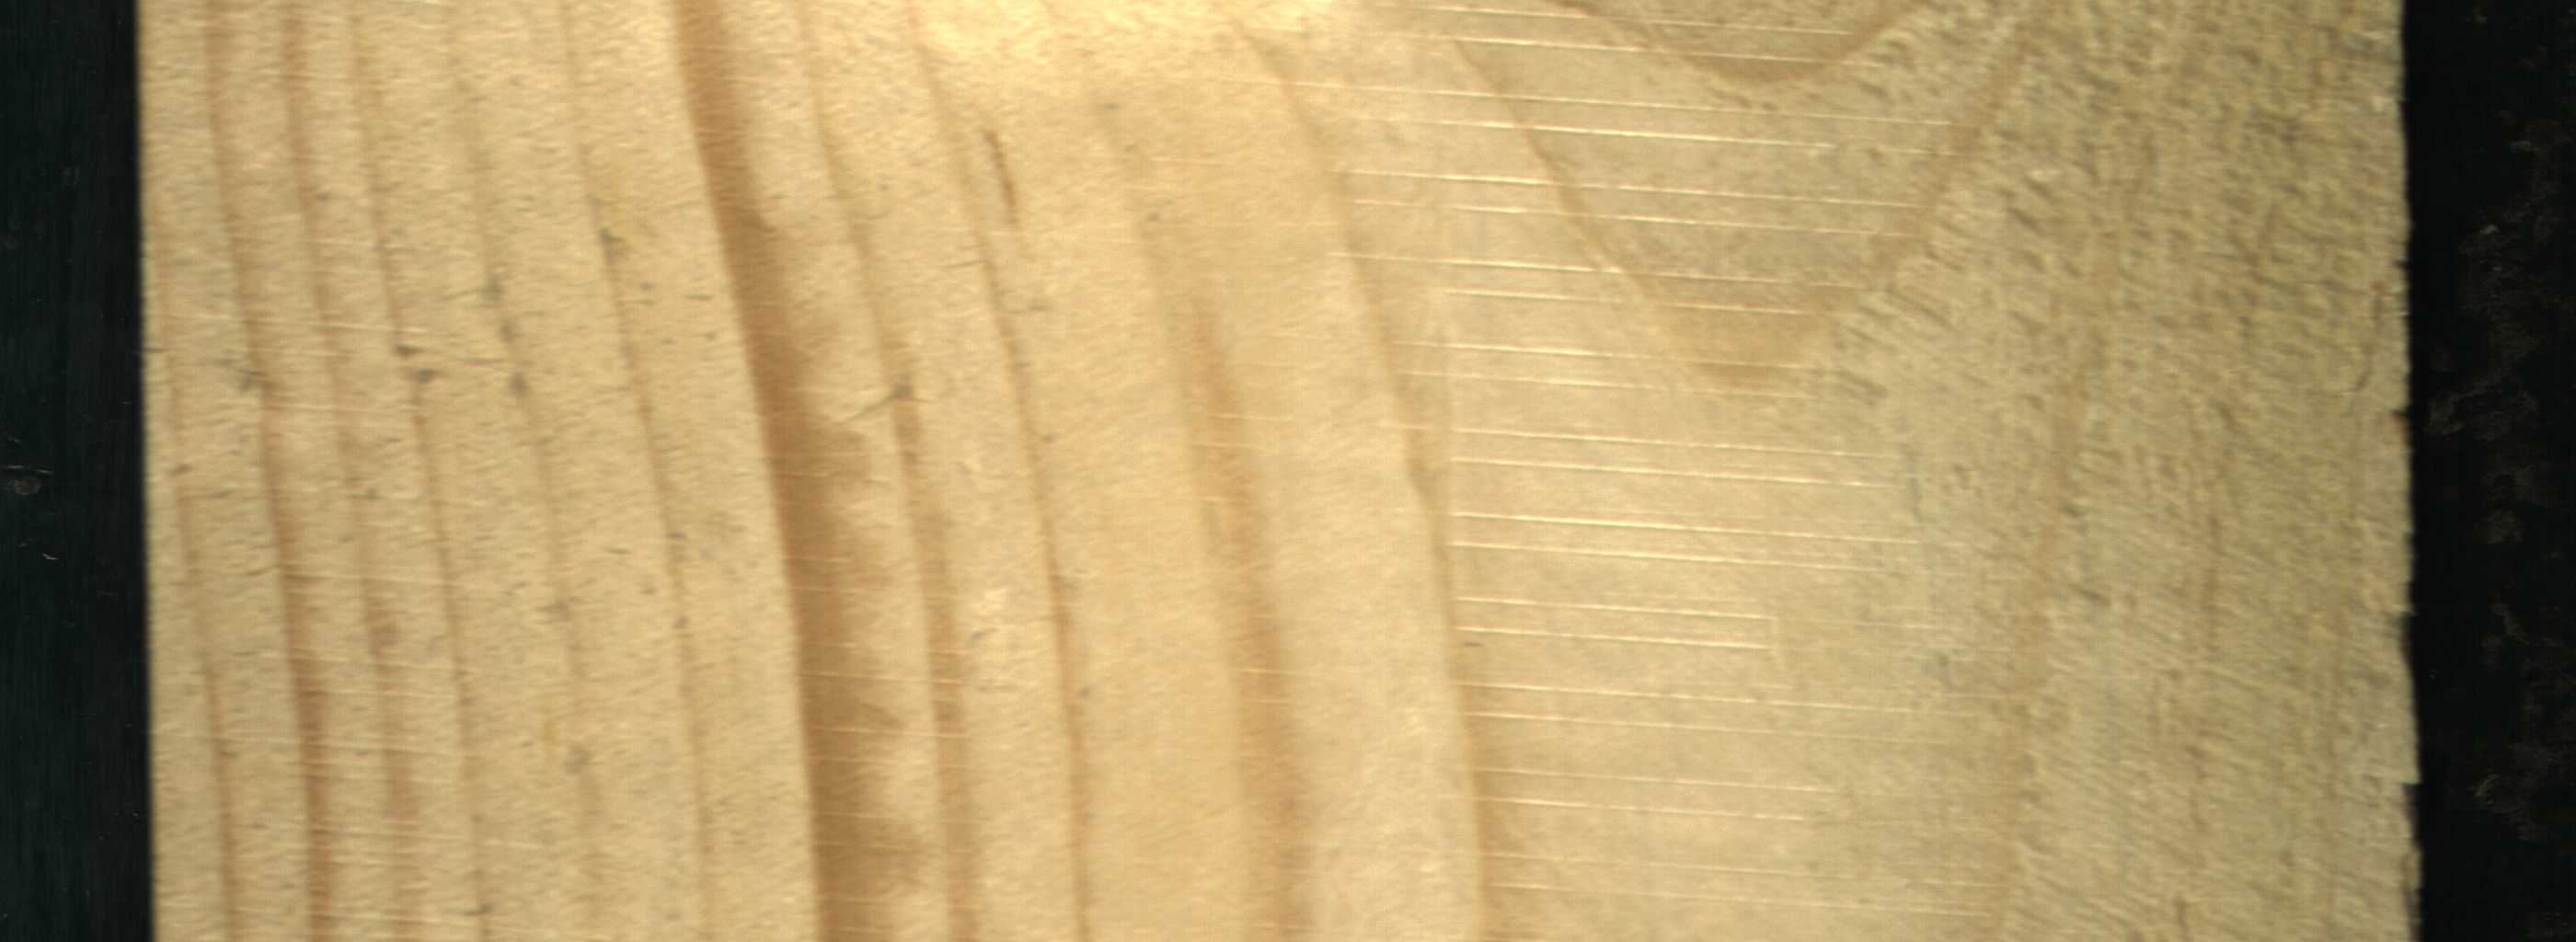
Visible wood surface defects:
Quartzity